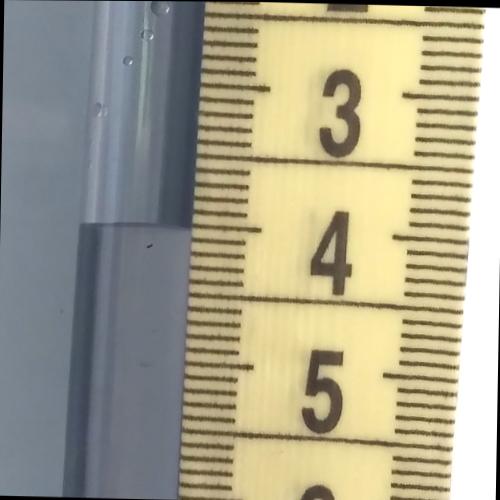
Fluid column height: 4.0 cm